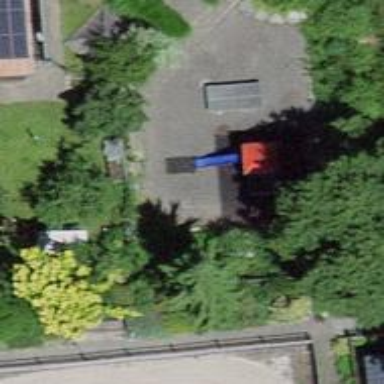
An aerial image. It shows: Playground area for leisure activities on the land.